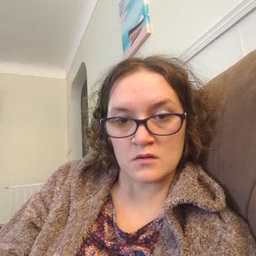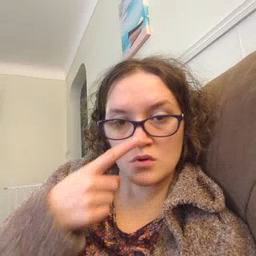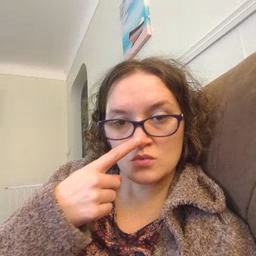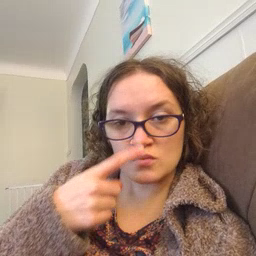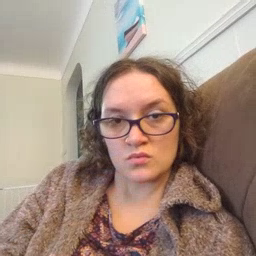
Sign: nose